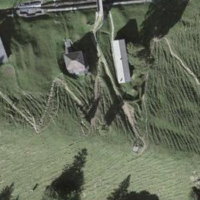
EUNIS habitat code: 25
Species observed at this site:
Plantago media
Geum rivale
Campanula glomerata